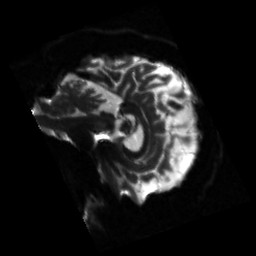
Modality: sbref
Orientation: sagittal
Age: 70
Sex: female
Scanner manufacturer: siemens
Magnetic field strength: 3 T
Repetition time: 3.23 s
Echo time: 0.0892 s